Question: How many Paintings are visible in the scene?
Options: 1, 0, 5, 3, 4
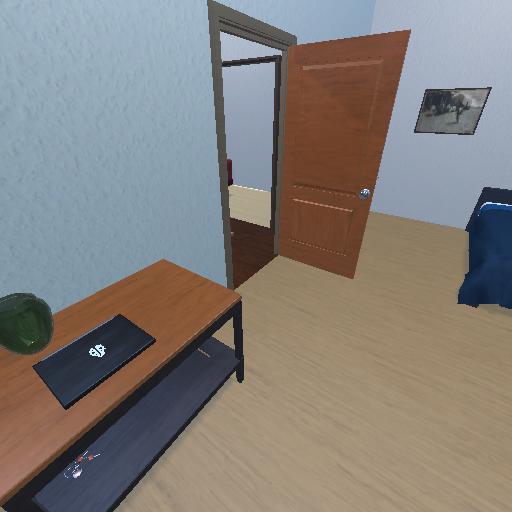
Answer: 1